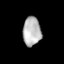
Tissue: lung
Cell type: Epithelial cells
Senescence score: 0.223
Nuclear area (px): 514
Mean DAPI intensity: 182.479